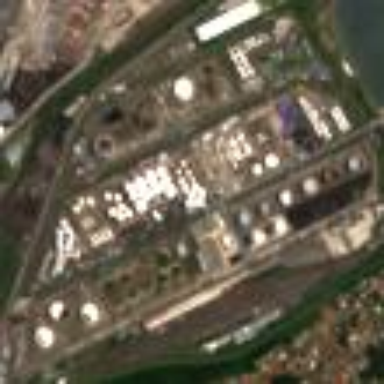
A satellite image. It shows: Industrial area with refinery.